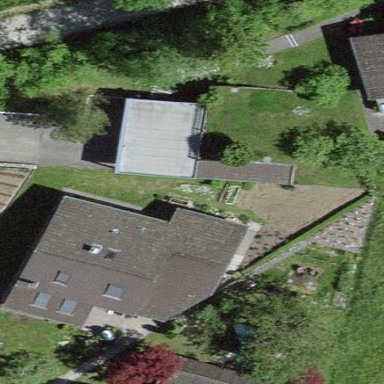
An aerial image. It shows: Residential building.